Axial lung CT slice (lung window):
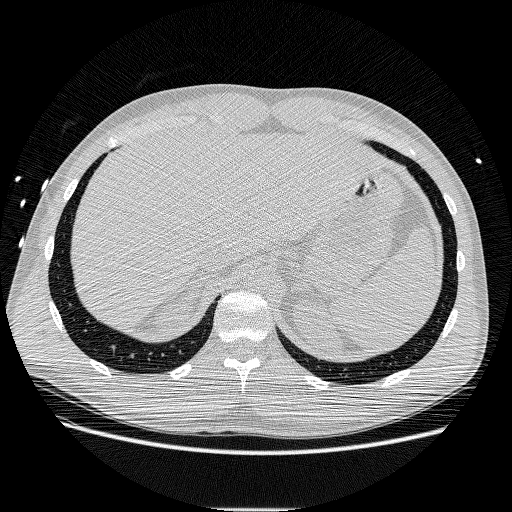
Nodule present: no